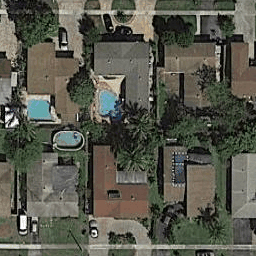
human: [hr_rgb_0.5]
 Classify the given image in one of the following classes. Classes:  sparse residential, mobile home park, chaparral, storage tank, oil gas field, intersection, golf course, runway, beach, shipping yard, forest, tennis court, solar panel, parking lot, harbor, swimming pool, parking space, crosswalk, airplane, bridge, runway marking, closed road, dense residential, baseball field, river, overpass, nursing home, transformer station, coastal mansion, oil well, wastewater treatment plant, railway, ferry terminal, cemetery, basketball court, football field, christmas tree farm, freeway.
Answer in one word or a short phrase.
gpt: dense residential